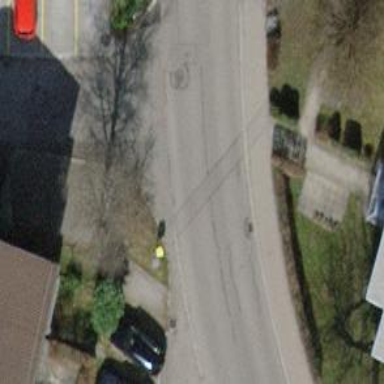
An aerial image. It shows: Post box is visible.